Question: Count the number of objects in the diagram.
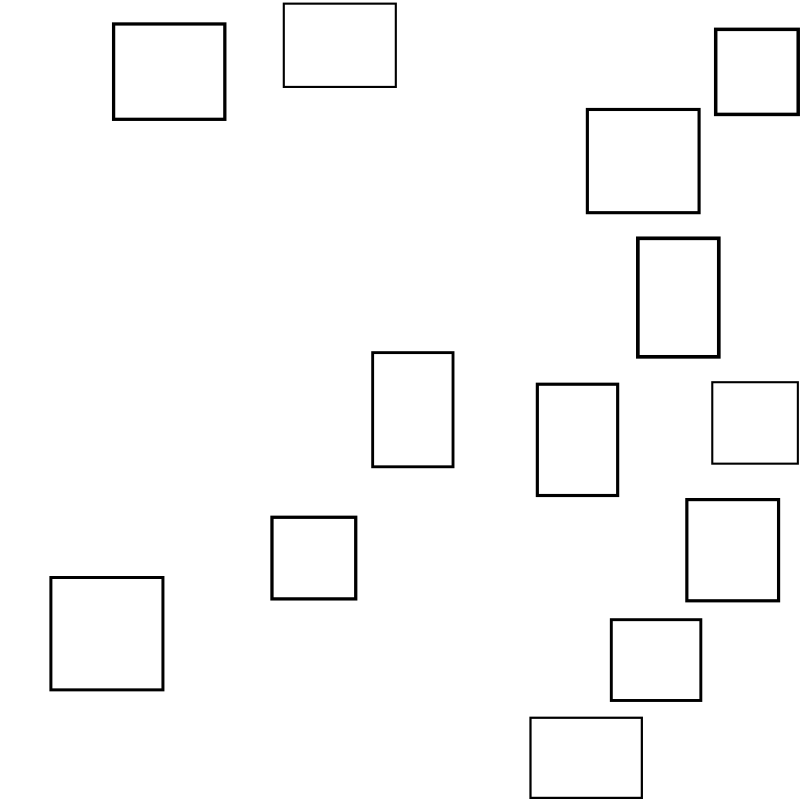
Answer: 13